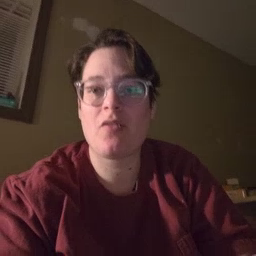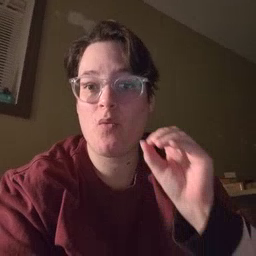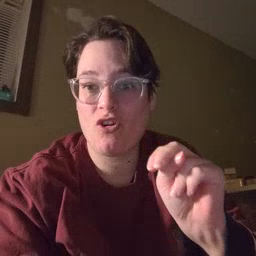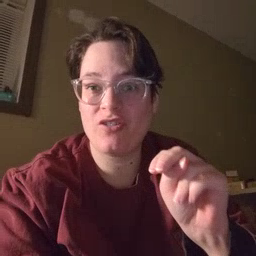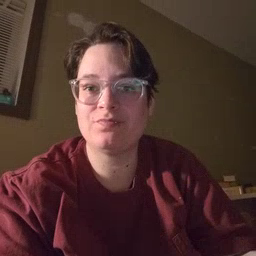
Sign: on